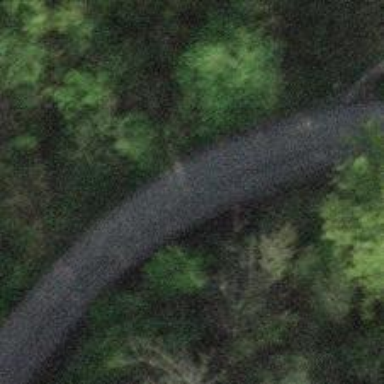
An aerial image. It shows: Asphalt track with grade1 tracktype.